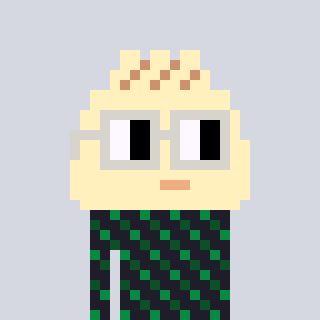
a pixel art character with square light gray glasses, a porkbao-shaped head and a grayscale-colored body on a cool background